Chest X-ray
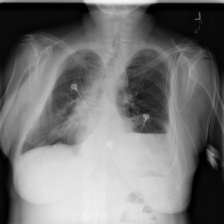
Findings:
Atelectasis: negative
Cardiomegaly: negative
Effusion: negative
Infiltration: negative
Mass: negative
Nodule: negative
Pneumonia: negative
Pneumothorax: negative
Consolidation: negative
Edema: negative
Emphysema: negative
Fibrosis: negative
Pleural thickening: negative
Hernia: negative